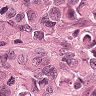
Metastatic tissue present: yes